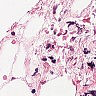
Metastatic tissue present: no